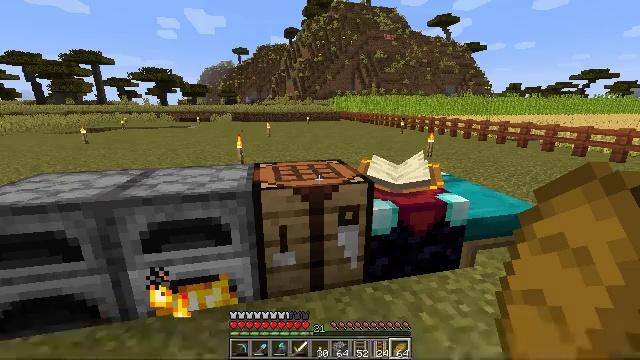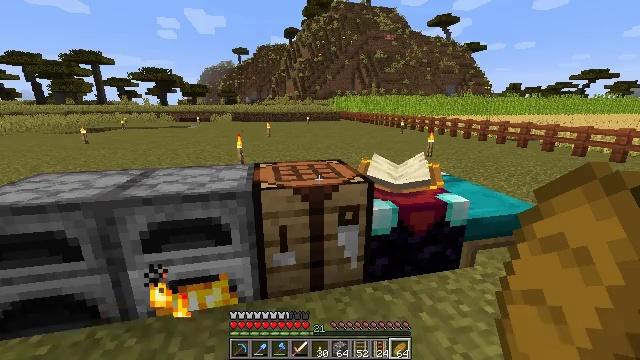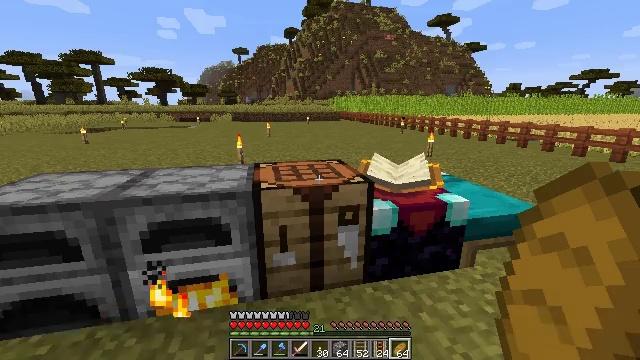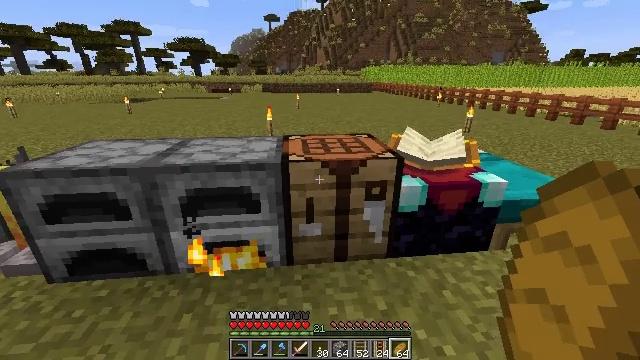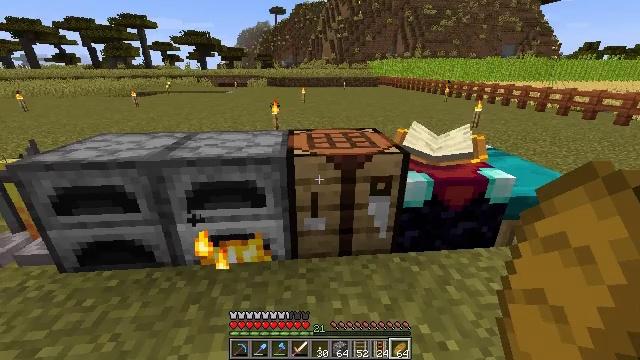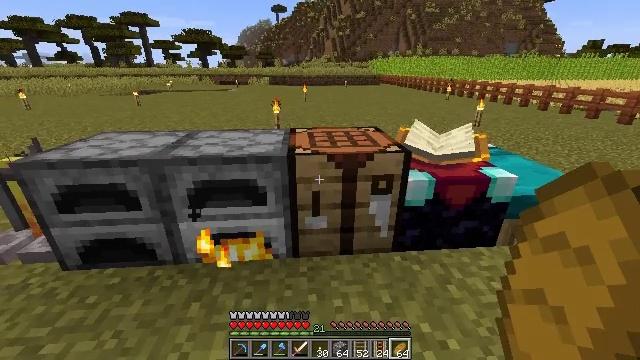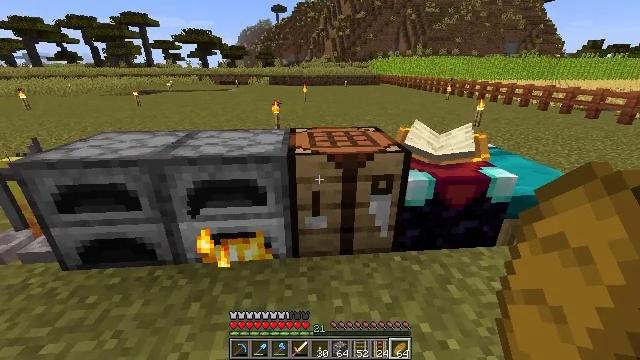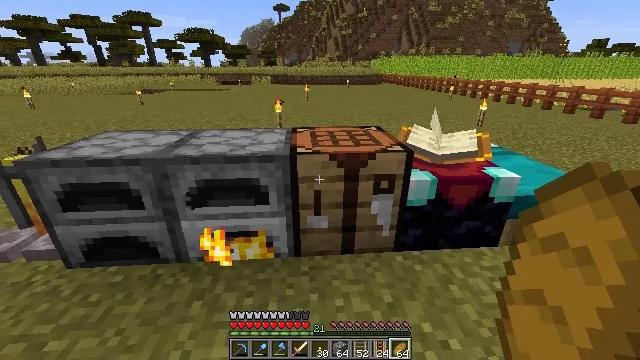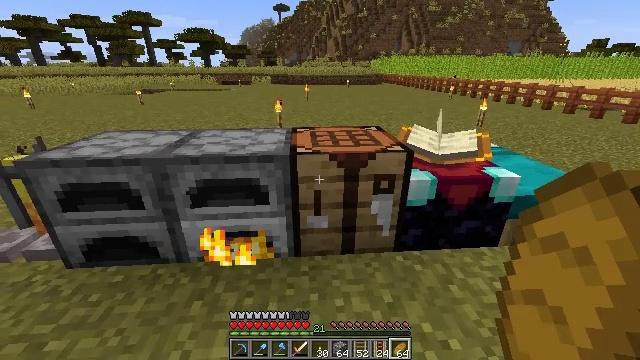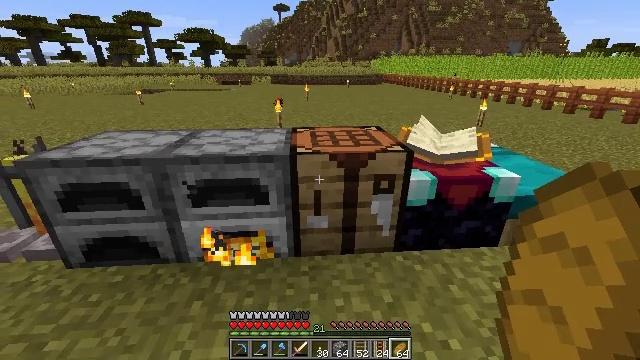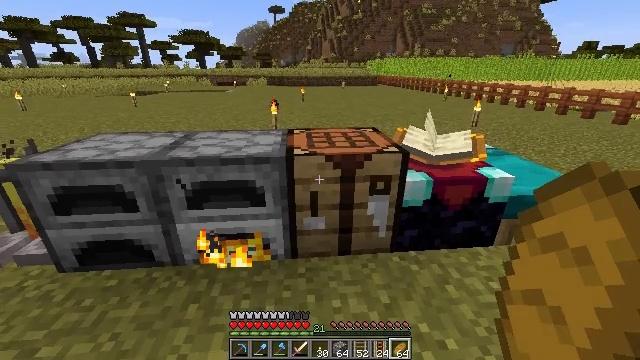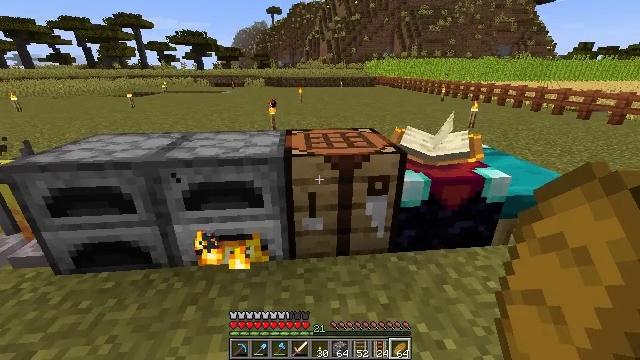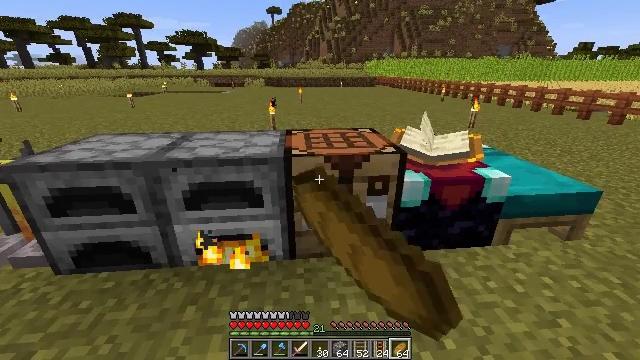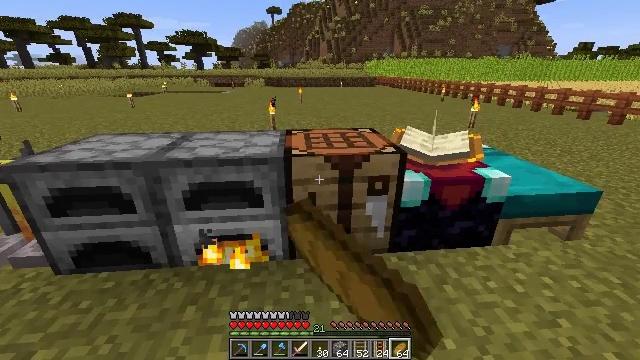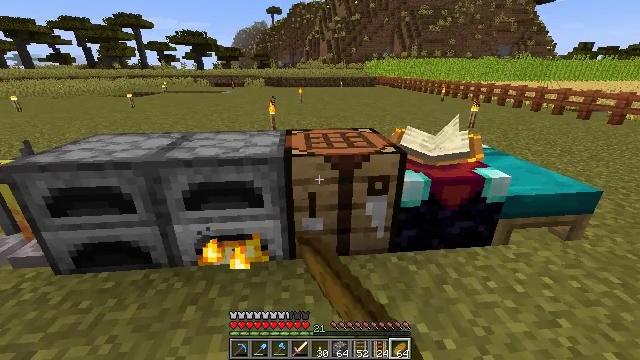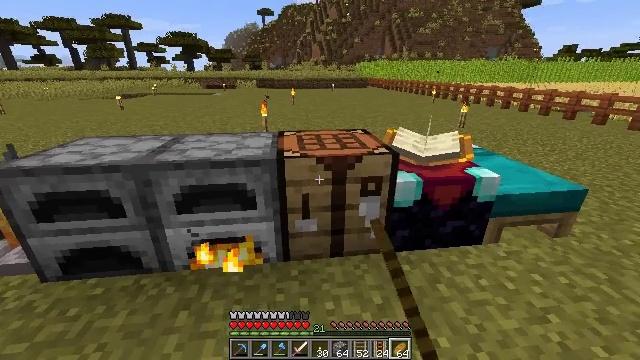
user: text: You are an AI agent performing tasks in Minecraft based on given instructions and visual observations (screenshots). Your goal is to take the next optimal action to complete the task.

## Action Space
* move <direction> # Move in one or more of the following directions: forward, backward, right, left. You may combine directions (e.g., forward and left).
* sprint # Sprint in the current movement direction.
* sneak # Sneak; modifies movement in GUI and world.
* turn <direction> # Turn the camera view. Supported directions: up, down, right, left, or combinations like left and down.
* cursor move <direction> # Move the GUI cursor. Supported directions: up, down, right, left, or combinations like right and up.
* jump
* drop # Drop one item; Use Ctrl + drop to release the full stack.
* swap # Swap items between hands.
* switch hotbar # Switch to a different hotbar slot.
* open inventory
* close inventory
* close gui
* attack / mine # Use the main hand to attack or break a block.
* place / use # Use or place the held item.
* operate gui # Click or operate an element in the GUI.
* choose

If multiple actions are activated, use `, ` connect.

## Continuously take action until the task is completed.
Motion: motion action
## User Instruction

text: Open the crafting table and make an acacia pressure plate.
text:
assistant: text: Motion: close gui
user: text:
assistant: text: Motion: no_op
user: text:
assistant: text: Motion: turn left and down
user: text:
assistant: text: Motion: turn left and down
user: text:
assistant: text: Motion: no_op
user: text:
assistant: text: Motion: no_op
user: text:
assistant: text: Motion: no_op
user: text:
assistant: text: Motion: no_op
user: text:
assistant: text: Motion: no_op
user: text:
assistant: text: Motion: no_op
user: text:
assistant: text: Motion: use / place
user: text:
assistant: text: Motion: use / place
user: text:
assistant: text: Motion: use / place
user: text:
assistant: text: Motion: no_op
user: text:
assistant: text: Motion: turn right
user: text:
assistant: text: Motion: cursor move right, open gui
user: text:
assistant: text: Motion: cursor move left
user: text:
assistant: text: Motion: cursor move right
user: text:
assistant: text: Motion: cursor move right
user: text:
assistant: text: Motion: cursor move right
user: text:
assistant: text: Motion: cursor move right
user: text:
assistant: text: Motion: no_op
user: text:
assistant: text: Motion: no_op
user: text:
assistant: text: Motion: cursor move right and down
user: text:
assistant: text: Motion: cursor move right
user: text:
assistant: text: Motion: cursor move right
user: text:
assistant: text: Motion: no_op
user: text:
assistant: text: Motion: no_op
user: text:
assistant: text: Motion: no_op
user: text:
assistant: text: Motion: no_op